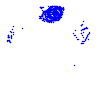
Particle: proton